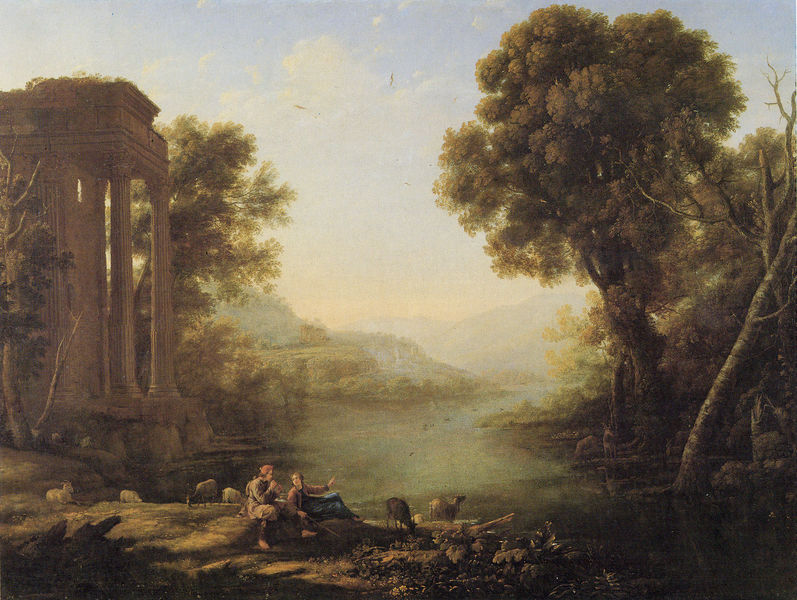
Titel: Hirtenlandschaft
Künstler: Claude Lorrain
Standort: West Sussex (welche Stadt?)
Institution: Collection Parham House
Schlagwörter: baum, berg, blau, blätter, felsen, gemälde, himmel, laub, mann, schatten, wasser, wolken, baumstämme, bäume, fluss, grün, landschaft, menschen, see, sitzen, ufer, äste, abend, braun, frankreich, frau, geste, holz, licht, männer, reden, säule, säulen, ausblick, tier, tiere, weg, wolke, gespräch, architektur, barock, geschichte, stein, steine, schauen, öl, bach, baumstamm, erde, ferne, horizont, hügel, morgen, natur, stamm, vieh, vögel, weide, weite, büsche, gewässer, sonne, gold, paar, personen, pflanzen, tal, wald, stock, ruhen, biegung, italien, naturalismus, zwei, stab, berge, gebirge, dunst, nebel, herde, idylle, pause, rast, figuren, böschung, romantik, staffage, stämme, wild, stimmung, zeigen, ruine, schaf, antike, weiden, idyll, lichtung, ruinen, mythologie, unterholz, bewachsen, sehnsucht, reh, gehölz, poussin, leibe, claude, tempel, heiligtum, arkadien, korinthisch, bock, lämmer, schafe, klassik, hirte, hirten, schäfer, ziege, mythen, rasten, baumstumpf, gebälk, ziegen, bukolisch, ideallandschaft, lorrain, ideale landschaft, hirt, claude lorrain, et in arcadia ego, säure, vista, sulen, ideale landscahft, schafte, se, 1810, berge+, emnschen, bbbäume, ruinenmalerei